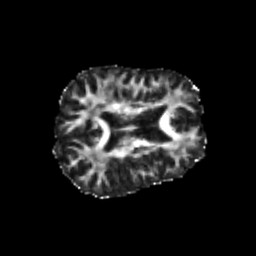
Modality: FA
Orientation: axial
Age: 24
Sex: female
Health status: healthy
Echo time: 0.074 s